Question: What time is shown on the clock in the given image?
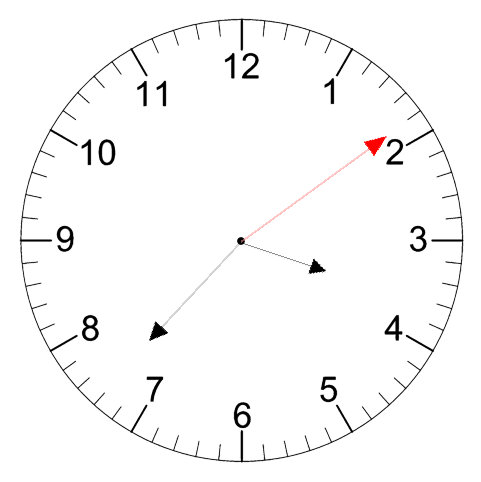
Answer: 03:37:09